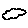
Label: cloud